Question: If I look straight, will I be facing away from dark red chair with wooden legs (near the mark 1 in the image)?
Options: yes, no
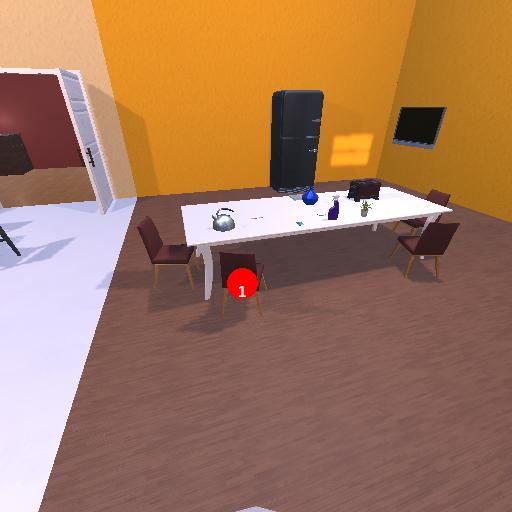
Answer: yes